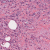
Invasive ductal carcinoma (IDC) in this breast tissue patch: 1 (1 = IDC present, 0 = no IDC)